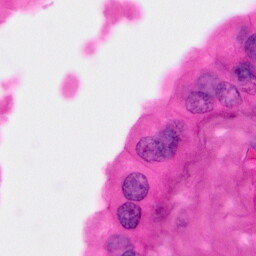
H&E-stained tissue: Pancreatic